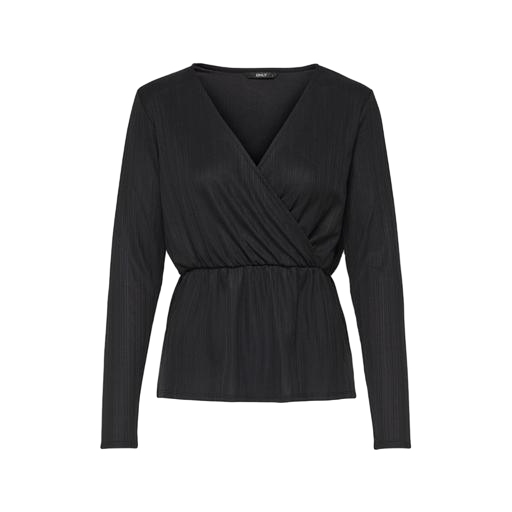
black long-sleeve faux-wrap blouse, black long-sleeved wrap top, black v-neck top only macy, white background